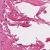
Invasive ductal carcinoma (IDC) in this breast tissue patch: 0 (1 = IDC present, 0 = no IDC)